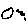
Label: circle